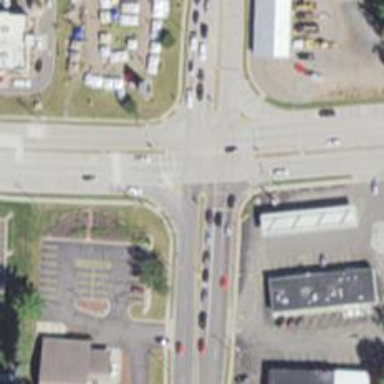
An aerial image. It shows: Marked crossing on the road.